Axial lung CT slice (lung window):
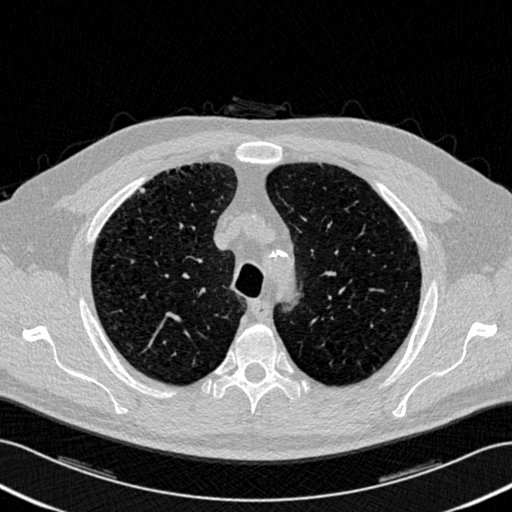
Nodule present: yes
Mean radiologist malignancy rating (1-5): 2